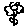
Label: flower